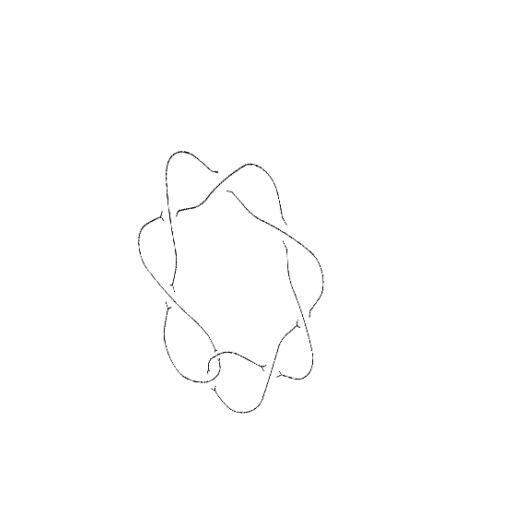
Crossing number: 8